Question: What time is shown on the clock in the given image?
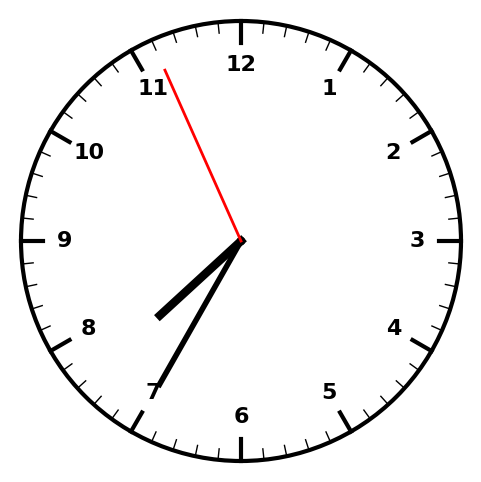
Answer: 07:34:56